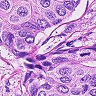
Metastatic tissue present: yes